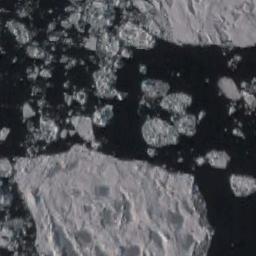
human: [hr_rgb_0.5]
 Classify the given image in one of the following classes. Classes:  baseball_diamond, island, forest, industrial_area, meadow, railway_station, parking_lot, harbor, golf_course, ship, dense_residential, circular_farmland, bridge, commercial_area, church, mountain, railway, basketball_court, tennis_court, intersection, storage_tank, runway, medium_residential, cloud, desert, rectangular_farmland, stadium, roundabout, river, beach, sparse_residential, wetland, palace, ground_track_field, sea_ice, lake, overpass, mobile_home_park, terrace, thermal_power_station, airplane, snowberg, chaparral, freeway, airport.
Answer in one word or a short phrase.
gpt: sea_ice